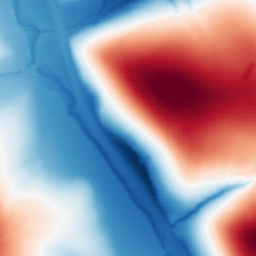
Category: multiscale
Decomposition family: dog
Decomposition parameters: sigma_low: 1
sigma_high: 100
Upsampling method: sinc_hamming
Upsampling parameters: scale: 8
kernel_size: 16
Upsampling scale: 8